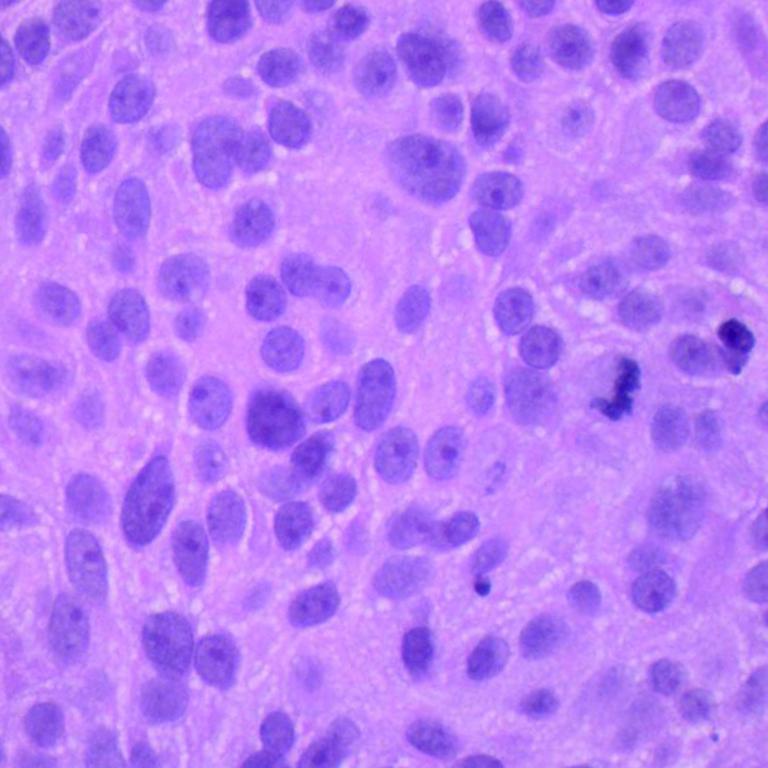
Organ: lung
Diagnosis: squamous carcinomas